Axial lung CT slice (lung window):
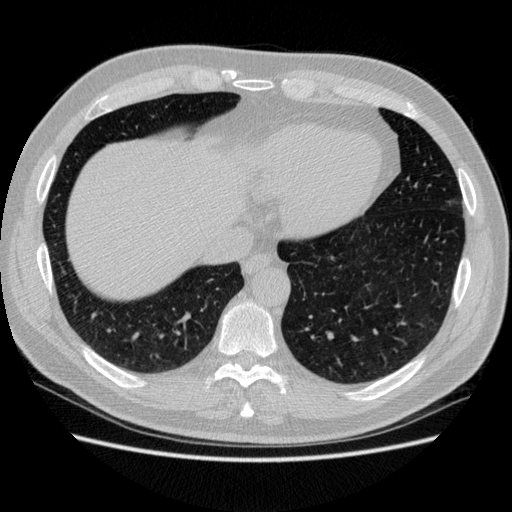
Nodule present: no